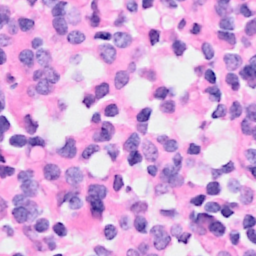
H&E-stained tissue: Breast